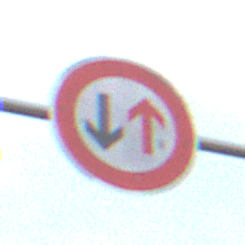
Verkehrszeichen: VorrangDesGegenverkehrs
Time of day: SunriseSunset
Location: Outdoor (RoadRail)
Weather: PartlyCloudy
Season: NotSpecified
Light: Natural